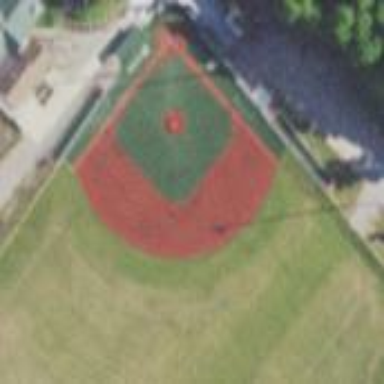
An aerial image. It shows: Baseball pitch for leisure land.